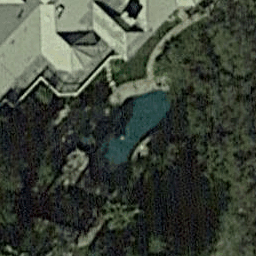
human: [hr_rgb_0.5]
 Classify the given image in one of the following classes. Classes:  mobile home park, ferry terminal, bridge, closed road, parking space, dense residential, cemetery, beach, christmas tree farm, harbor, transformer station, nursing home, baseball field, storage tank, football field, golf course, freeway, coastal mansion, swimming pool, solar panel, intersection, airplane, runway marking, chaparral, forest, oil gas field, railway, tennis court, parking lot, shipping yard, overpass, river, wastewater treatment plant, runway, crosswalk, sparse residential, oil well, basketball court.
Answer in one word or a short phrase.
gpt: swimming pool